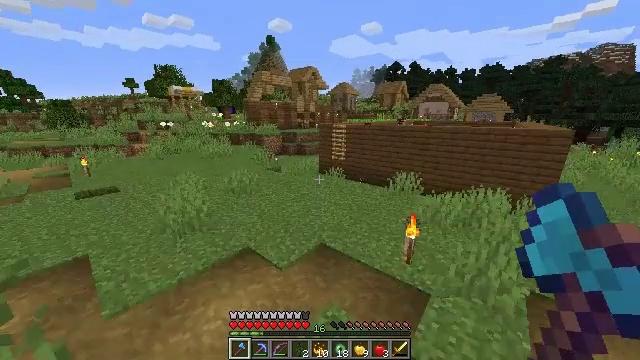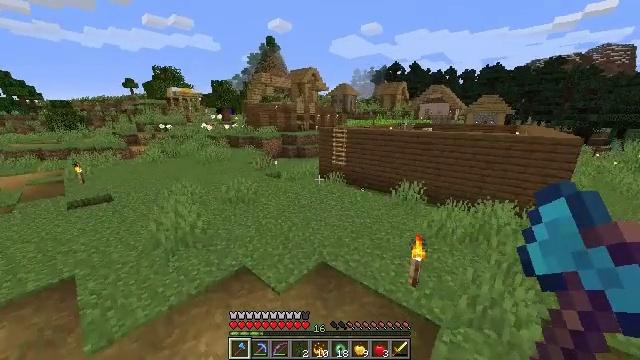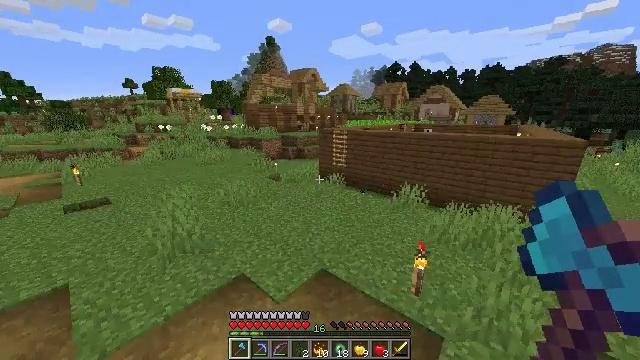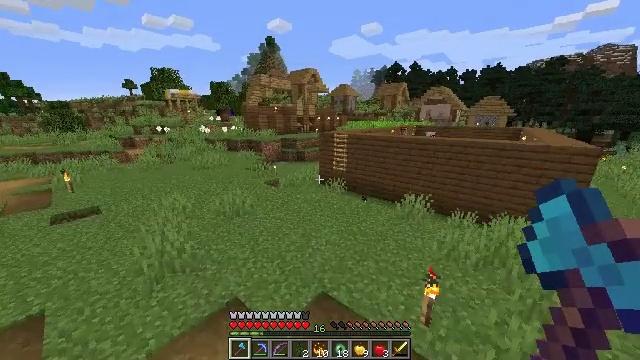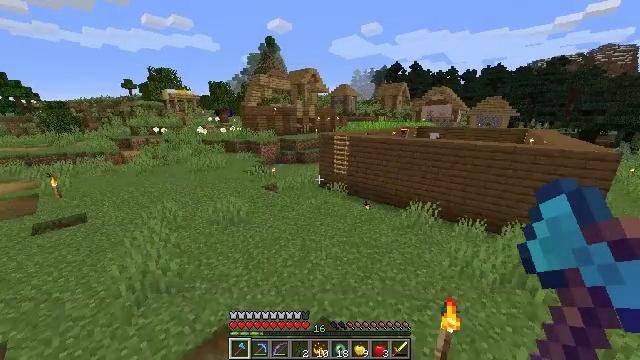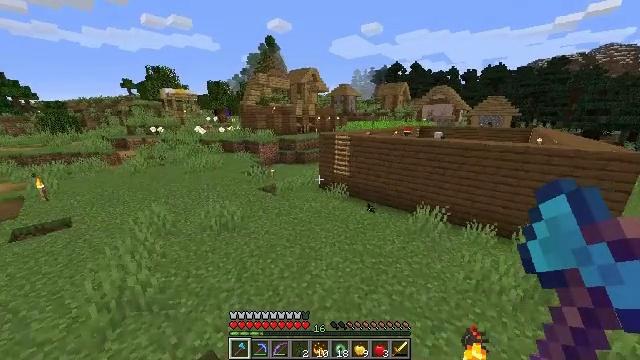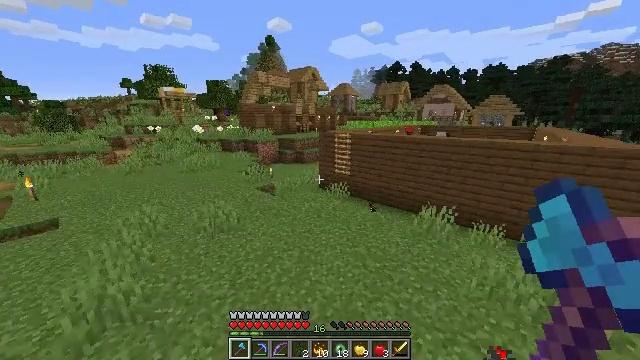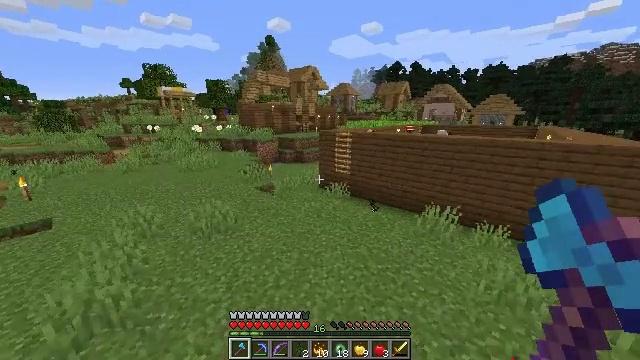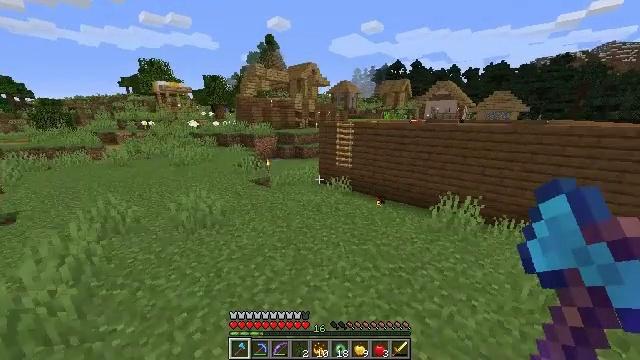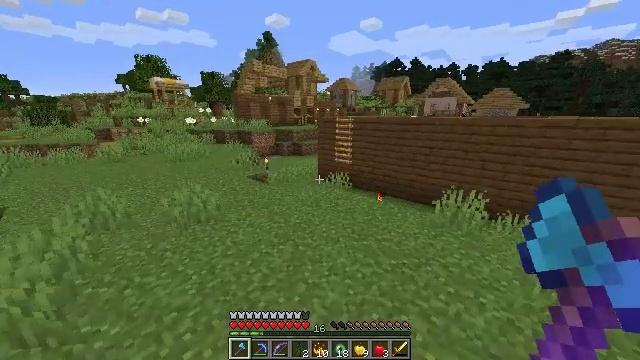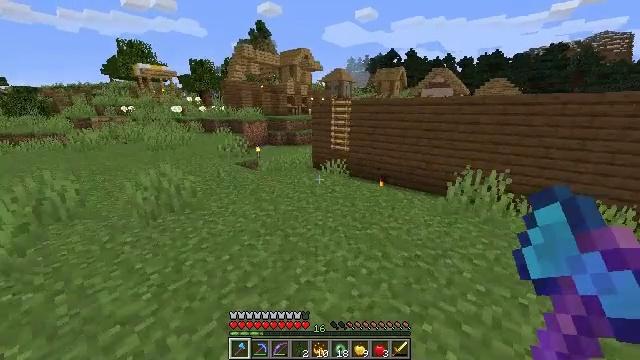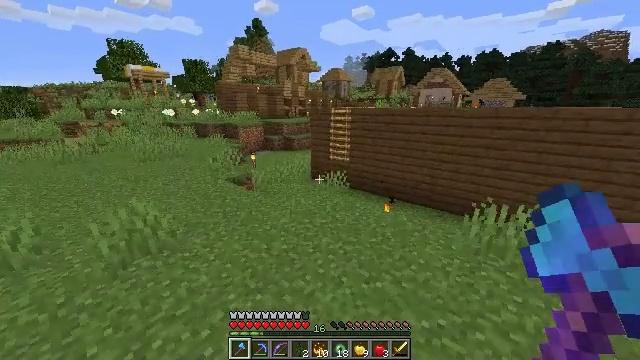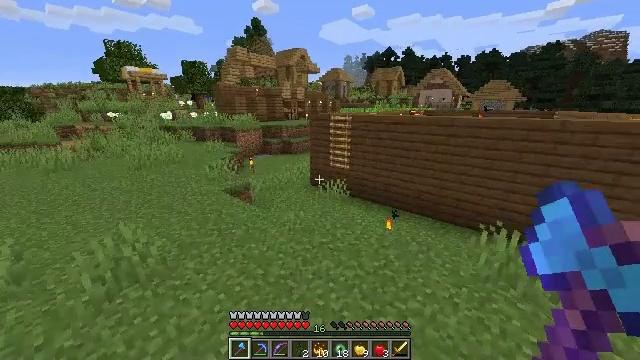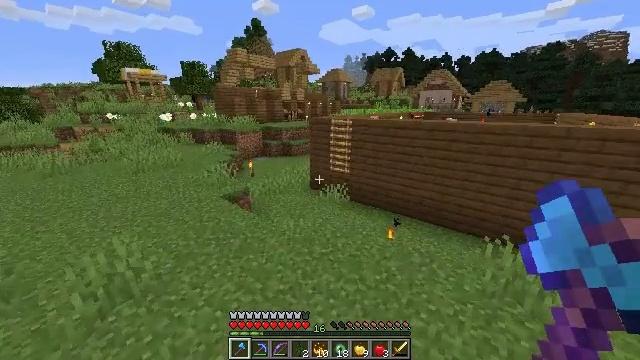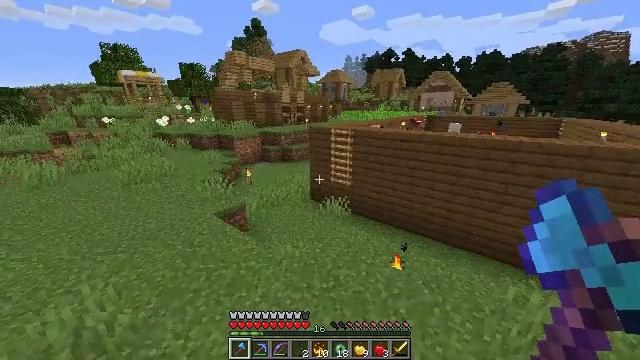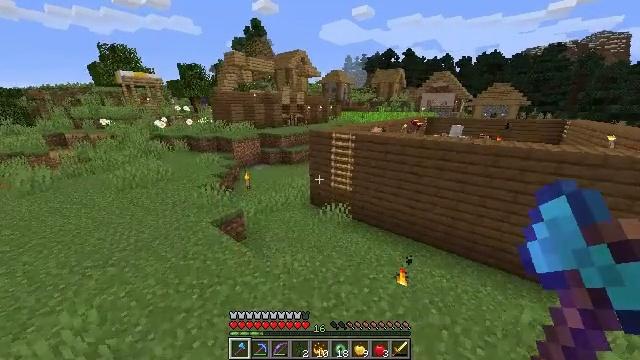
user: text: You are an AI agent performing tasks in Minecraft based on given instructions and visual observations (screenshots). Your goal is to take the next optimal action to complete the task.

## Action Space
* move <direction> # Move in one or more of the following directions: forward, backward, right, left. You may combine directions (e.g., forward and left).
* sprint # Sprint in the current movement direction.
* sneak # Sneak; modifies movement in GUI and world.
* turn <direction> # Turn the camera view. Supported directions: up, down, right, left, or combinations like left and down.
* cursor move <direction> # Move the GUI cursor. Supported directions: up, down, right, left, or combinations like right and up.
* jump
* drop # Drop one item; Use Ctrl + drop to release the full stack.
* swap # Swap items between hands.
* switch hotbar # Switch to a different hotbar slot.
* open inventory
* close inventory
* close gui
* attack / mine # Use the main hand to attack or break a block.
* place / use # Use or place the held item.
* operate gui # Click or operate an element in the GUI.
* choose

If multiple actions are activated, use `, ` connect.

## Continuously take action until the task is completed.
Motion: motion action
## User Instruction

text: Make an ender pearl.
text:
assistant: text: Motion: move forward, sprint, jump
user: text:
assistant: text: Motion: move forward, sprint, jump
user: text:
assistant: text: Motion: move forward, sprint, jump
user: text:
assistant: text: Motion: move forward, sprint, jump
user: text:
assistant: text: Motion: move forward, sprint, jump
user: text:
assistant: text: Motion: move forward, sprint, jump
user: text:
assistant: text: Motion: move forward, sprint, jump
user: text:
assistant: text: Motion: move forward, sprint, jump
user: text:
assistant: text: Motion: move forward, sprint, jump
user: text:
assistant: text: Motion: move forward, sprint, turn right and down, jump
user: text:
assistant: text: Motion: move forward, sprint, jump
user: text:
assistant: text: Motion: move forward, sprint, jump
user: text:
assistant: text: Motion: move forward, sprint, jump
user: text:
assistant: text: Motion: move forward, sprint, jump
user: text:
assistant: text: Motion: move forward, sprint, jump
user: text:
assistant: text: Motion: move forward, sprint, jump
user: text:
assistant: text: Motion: move forward, sprint
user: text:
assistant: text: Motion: move forward, sprint, turn right
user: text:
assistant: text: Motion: move forward, sprint, turn right
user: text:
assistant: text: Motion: move forward, sprint, turn right and up
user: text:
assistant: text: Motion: move forward, sprint
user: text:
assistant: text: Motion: move forward, sprint
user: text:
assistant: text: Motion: move forward, sprint
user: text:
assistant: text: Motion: move forward, sprint
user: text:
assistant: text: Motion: move forward, sprint
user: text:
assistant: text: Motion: move forward, sprint, turn right and down, jump
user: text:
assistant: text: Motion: move forward, sprint, turn right, jump
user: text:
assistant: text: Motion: move forward, sprint, turn right and down, jump
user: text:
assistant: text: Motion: move forward, sprint, jump
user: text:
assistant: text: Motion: move forward, sprint, jump